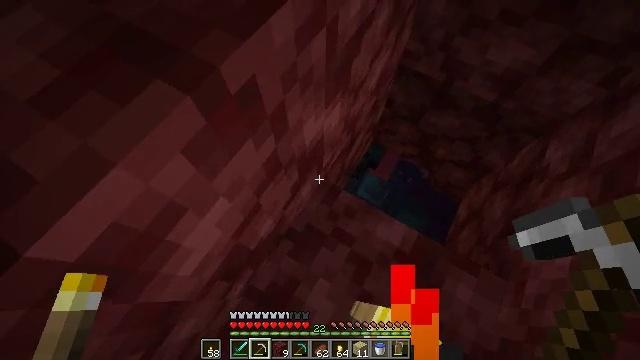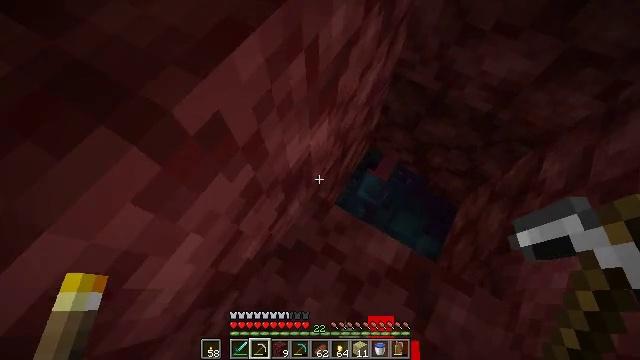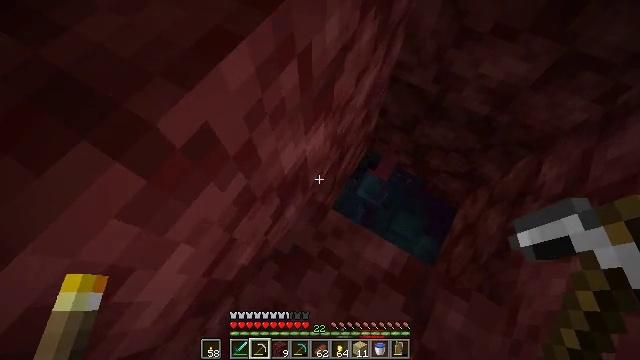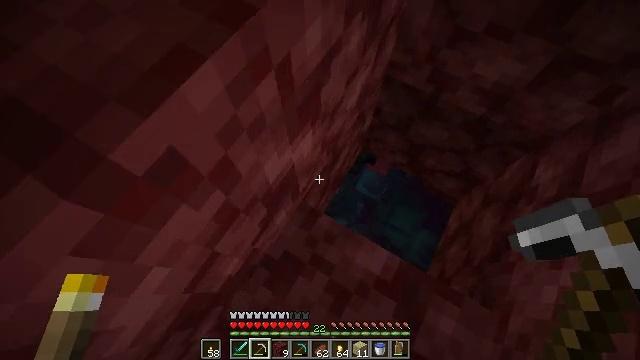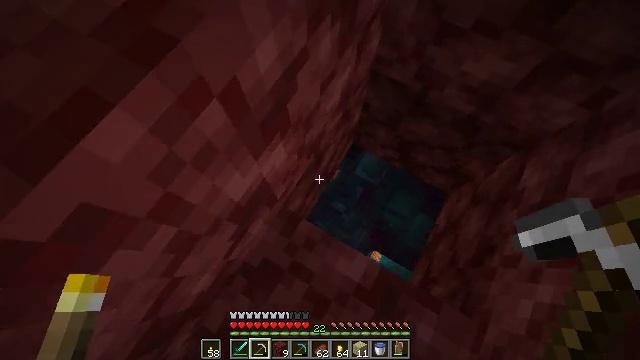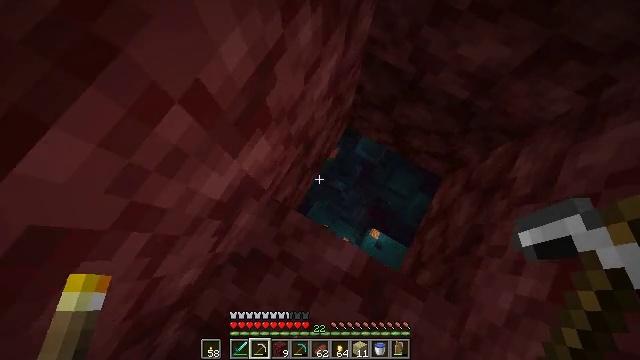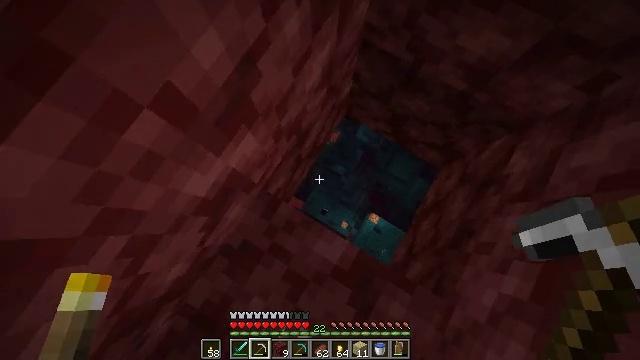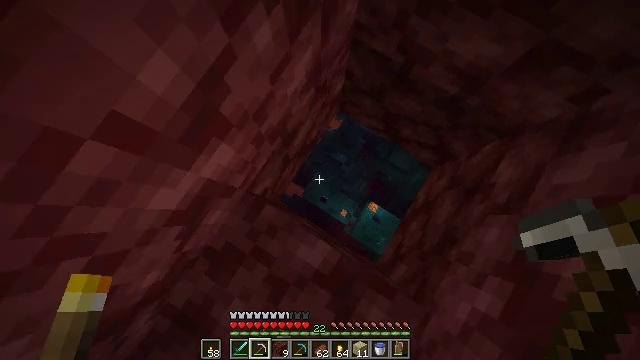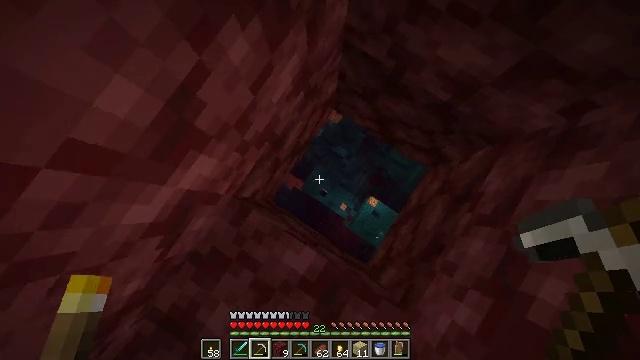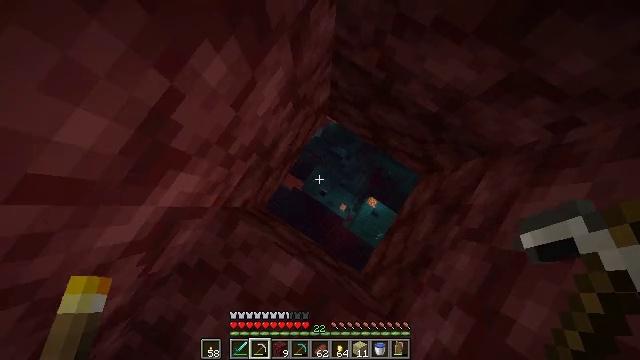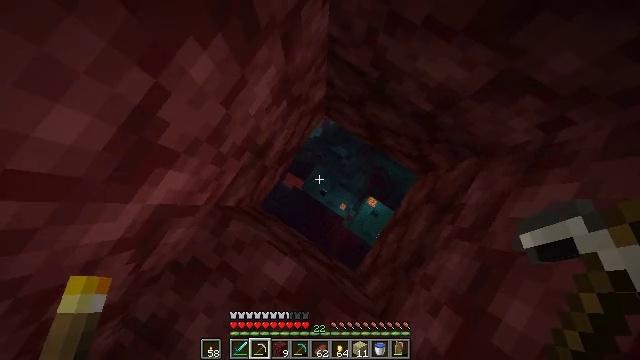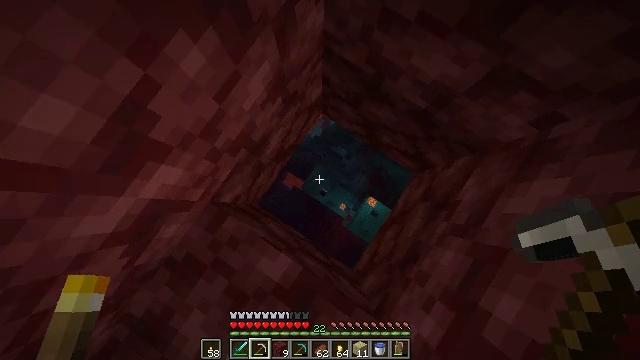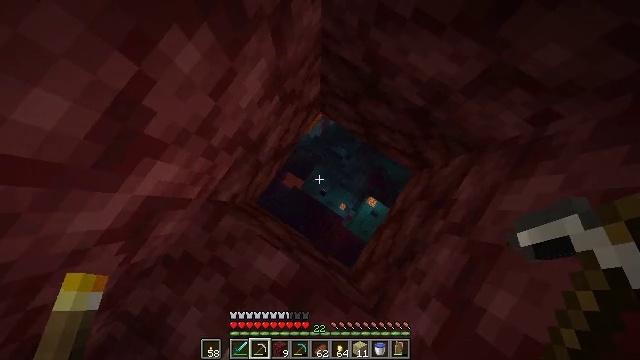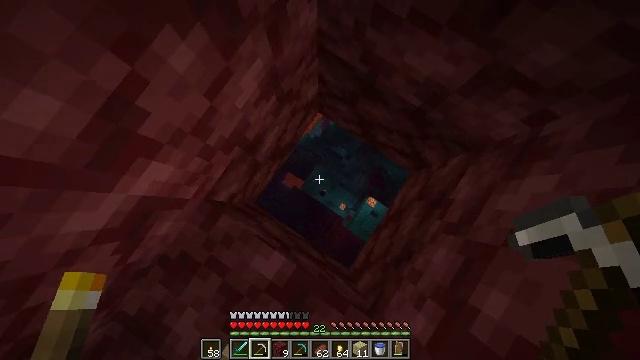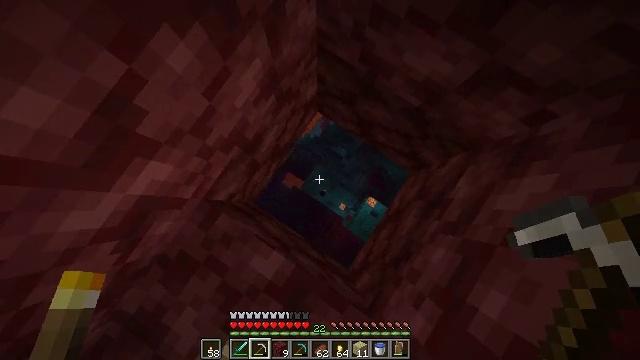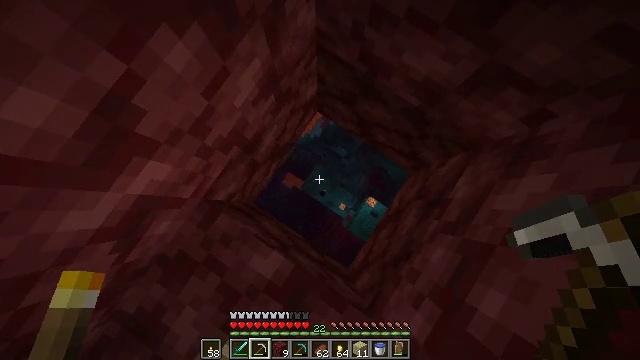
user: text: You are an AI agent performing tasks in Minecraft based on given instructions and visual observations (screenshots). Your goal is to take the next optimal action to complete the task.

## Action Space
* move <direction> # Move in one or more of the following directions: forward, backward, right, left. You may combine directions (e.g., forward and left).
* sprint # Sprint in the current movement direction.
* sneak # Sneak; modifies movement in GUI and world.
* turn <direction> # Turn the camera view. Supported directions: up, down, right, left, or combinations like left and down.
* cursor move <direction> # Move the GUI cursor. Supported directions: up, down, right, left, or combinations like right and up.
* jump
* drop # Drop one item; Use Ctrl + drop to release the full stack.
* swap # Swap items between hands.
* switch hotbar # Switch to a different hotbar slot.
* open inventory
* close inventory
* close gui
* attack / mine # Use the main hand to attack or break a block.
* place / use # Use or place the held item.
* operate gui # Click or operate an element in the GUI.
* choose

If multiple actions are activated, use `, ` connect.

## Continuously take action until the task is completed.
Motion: motion action
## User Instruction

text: Use a pickaxe to mine the warped nylium.
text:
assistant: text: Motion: move forward, sneak
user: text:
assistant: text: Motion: move forward and move right, sneak
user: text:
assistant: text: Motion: move forward and move right, sneak, turn down
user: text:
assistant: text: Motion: move forward and move right, sneak, turn down
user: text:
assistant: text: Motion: move forward and move right, sneak, turn down
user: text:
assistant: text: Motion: move forward and move right, sneak, turn down
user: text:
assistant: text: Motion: move forward and move right, sneak, turn left and down
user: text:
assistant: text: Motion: move forward and move right, sneak, turn down
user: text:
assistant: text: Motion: move forward and move right, sneak
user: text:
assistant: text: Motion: move right, sneak
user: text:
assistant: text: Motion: sneak
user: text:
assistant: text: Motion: sneak
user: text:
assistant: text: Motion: sneak
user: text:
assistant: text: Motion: sneak
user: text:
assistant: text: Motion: sneak
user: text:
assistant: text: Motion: sneak
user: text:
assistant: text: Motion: sneak
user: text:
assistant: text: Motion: sneak
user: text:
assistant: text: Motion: sneak
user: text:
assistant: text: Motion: move back, sneak
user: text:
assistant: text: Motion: move back, sneak, turn right
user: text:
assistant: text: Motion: move back, sneak, turn right
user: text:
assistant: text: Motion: move back, sneak, turn right and up
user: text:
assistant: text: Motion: move back, sneak, turn right and up
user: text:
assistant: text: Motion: move back and move right, sneak, turn right and up
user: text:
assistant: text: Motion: move back and move right, sneak, turn right and up
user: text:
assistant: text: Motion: move back and move right, sneak, turn right and up
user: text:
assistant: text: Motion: move back and move right, sneak, turn right and up
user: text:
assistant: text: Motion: move right, sneak, turn right and up
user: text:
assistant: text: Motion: move right, sneak, turn right and up